Field crop: maize
Growth stage: 2
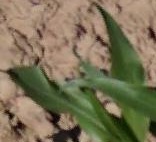
Species: maize